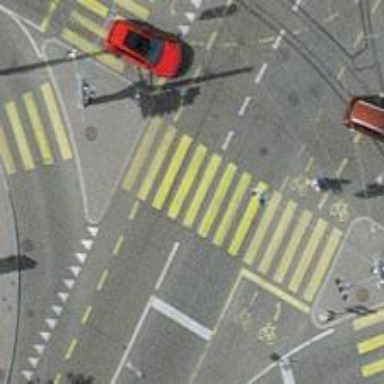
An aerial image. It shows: Crossing with traffic signals.